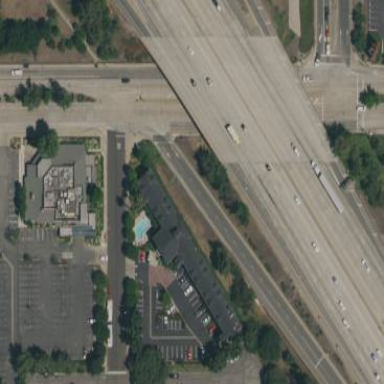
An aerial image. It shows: Hotel building that serves as motel for tourists.